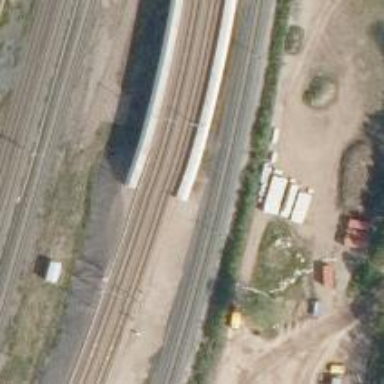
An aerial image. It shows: Railway signal.